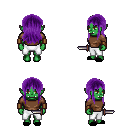
a pixel art fantasy rpg character, female body template, orc, green skin, brown long-sleeve shirt, white pants, purple unkempt hairstyle, leather bracers, black slippers, dagger, four views (front, back, left, right), 2x2 character sprite sheet, small pixel art, hard edges, no anti-aliasing